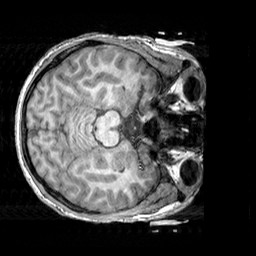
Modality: T1w
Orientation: axial
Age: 22
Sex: male
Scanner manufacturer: siemens
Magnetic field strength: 3 T
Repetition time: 2.3 s
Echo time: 0.00303 s